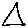
Label: triangle